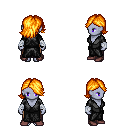
a pixel art fantasy rpg character, female body template, dark elf, purple skin, gray robe, robe skirt, light blonde swoop hairstyle, white cloth bandages, maroon shoes, four views (front, back, left, right), 2x2 character sprite sheet, small pixel art, hard edges, no anti-aliasing